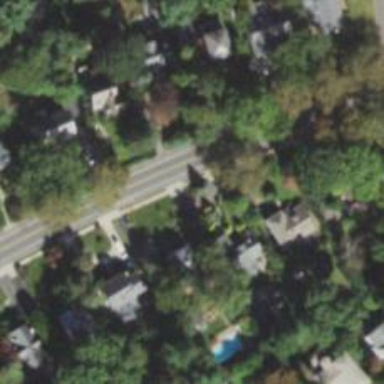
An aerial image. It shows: Neighborhood.